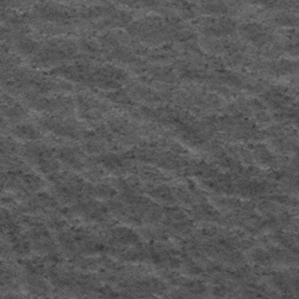
Label: frost